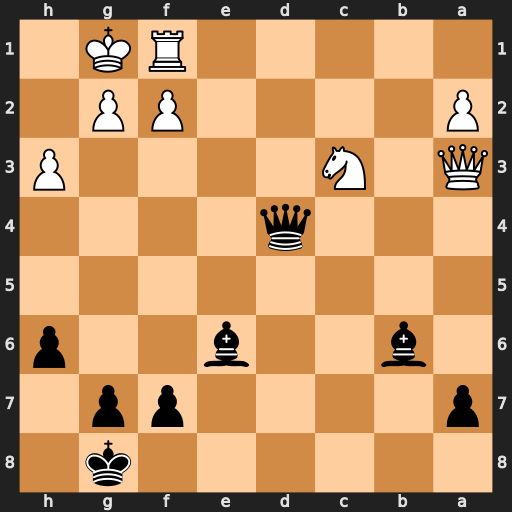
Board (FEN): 6k1/p4pp1/1b2b2p/8/3q4/Q1N4P/P4PP1/5RK1
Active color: b
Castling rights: -
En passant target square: -
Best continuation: Bc4 Qb2 Bxf1